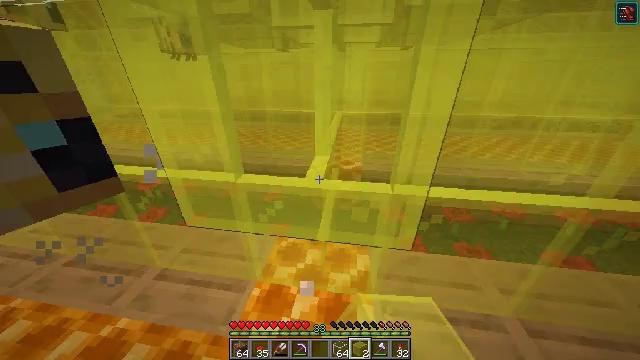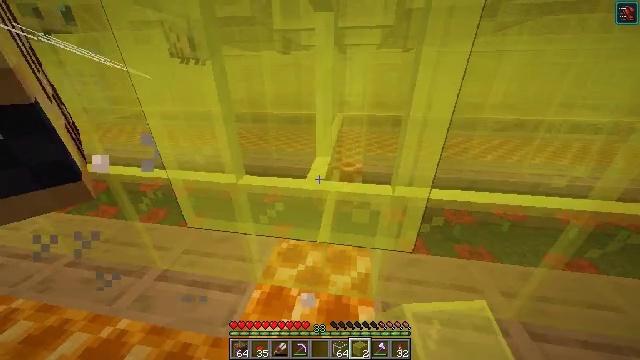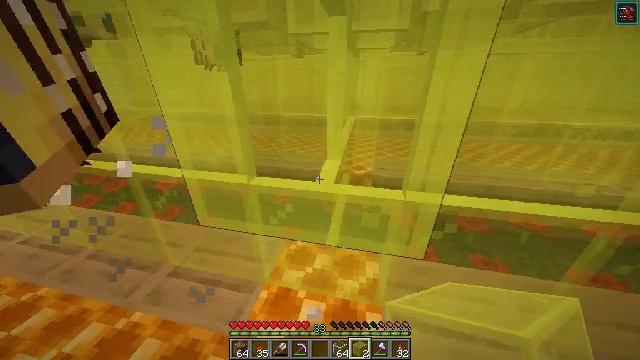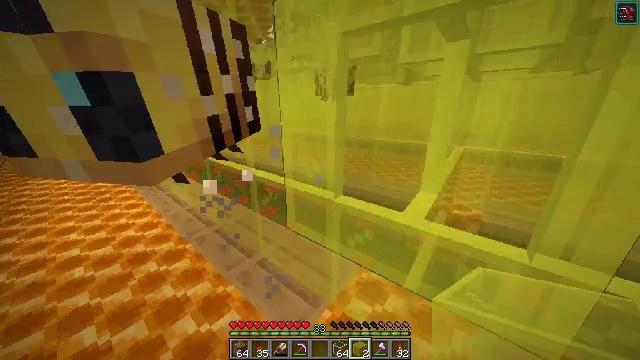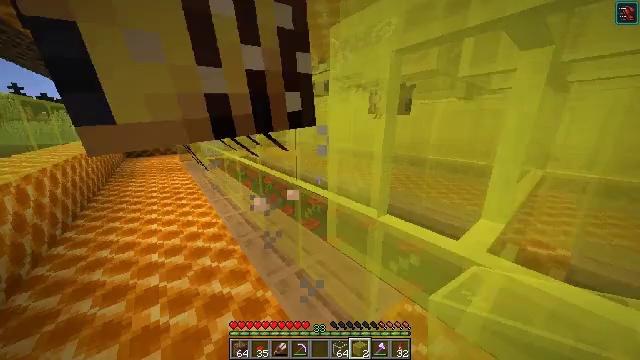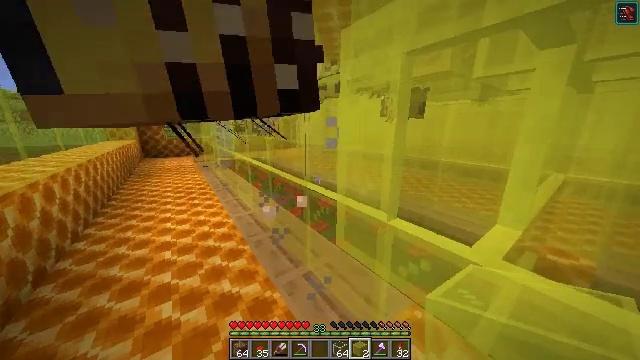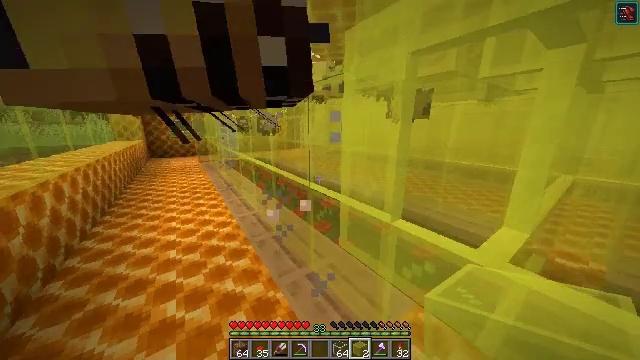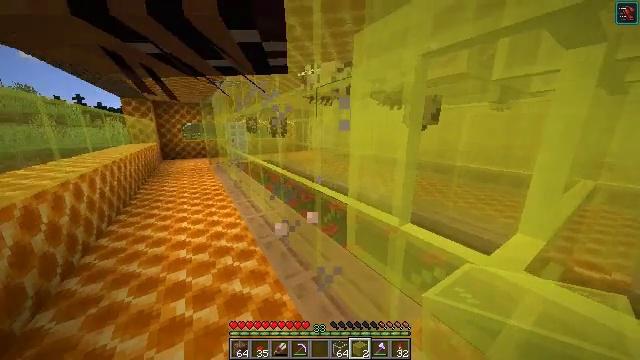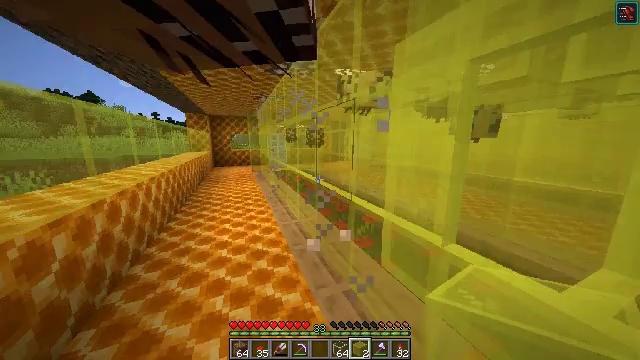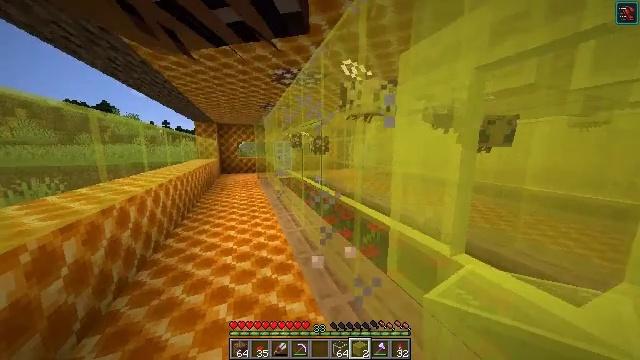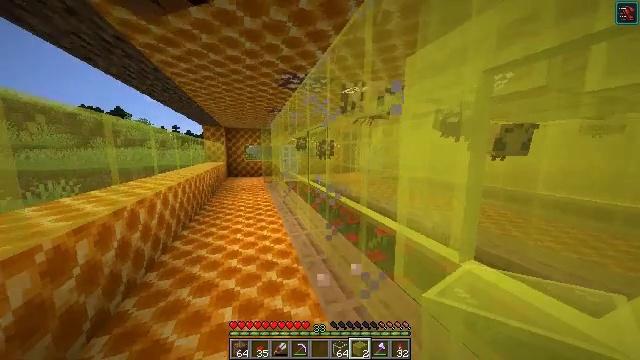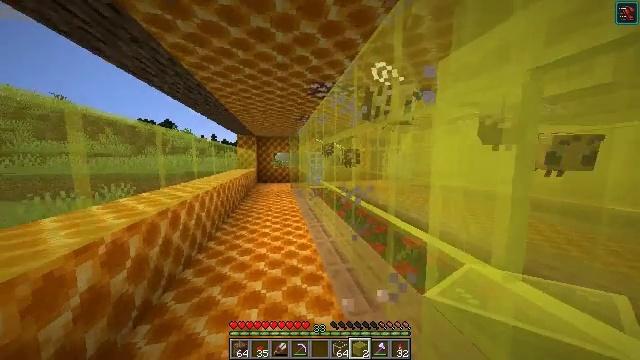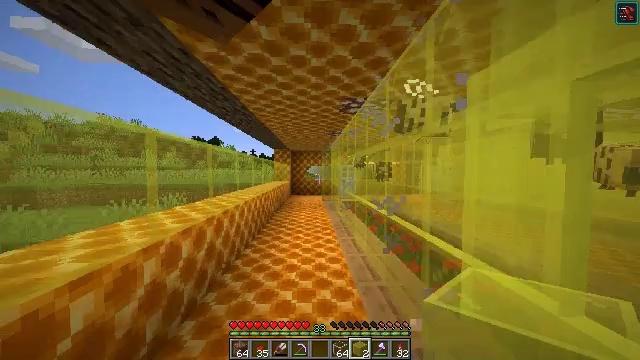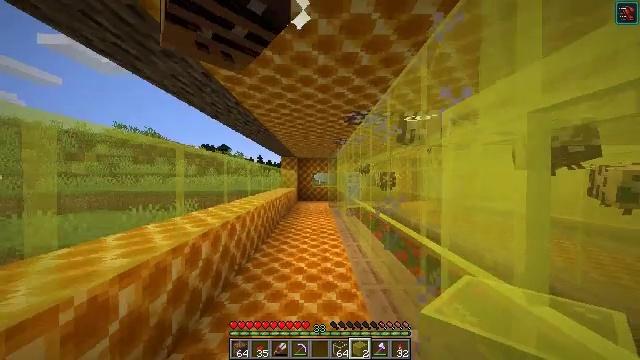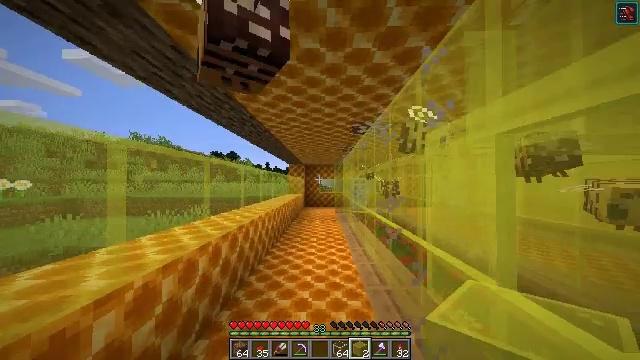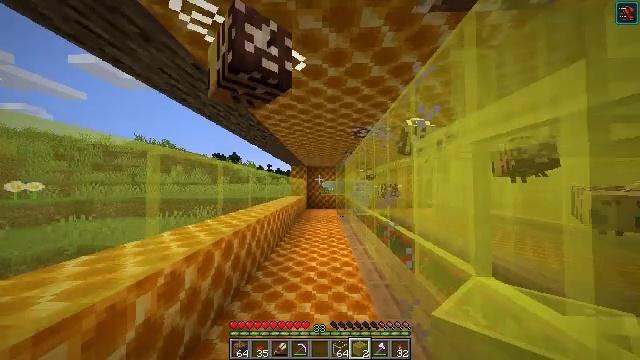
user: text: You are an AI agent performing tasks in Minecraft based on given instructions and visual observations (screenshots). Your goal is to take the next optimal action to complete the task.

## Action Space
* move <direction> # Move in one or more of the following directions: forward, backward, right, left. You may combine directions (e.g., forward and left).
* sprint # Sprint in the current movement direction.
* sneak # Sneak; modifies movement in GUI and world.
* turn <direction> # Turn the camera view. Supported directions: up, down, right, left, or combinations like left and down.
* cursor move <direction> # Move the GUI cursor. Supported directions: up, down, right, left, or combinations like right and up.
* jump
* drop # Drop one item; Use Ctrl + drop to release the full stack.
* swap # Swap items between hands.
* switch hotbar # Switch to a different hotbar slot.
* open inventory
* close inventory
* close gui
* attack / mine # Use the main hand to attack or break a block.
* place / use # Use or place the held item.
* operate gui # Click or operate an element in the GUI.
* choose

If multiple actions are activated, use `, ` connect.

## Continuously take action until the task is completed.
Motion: motion action
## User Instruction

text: Break the yellow stained glass pane.
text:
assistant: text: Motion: no_op
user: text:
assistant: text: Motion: turn left
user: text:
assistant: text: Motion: turn left and up
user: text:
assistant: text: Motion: turn left and up
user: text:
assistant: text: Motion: turn left
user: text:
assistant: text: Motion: turn left
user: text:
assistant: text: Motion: turn left
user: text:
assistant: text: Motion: turn left and up
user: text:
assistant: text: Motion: turn left and up
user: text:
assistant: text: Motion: turn left and up
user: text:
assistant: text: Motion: turn left and up
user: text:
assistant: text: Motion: move back, turn left and up
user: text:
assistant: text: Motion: move back, turn left and up
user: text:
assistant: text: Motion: move back, turn left and up
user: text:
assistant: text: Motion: move back
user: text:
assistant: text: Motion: move back
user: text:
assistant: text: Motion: no_op
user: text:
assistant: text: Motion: no_op
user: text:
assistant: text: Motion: no_op
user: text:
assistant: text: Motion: no_op
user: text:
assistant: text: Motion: no_op
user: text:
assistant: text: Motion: no_op
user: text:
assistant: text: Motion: no_op
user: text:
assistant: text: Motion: no_op
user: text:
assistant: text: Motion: no_op
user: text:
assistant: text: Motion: no_op
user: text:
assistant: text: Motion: turn left and up
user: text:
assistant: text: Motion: turn left and up
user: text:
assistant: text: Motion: move forward, turn left
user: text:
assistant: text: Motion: move forward, turn left and up